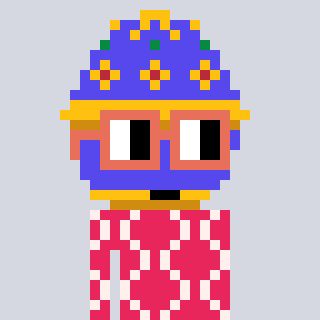
a pixel art character with square orange glasses, a faberge-shaped head and a redpinkish-colored body on a cool background